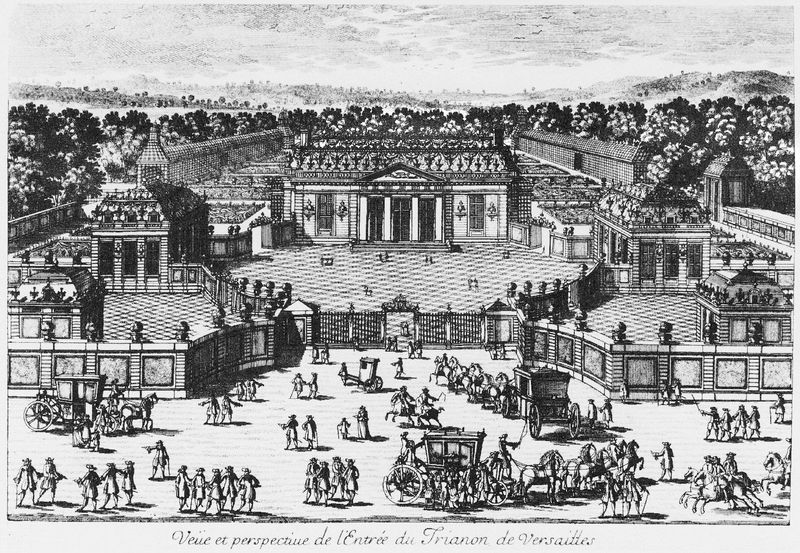
Titel: Versailles, Petit Trianon
Künstler: Pierre Aveline
Schlagwörter: baum, himmel, weiß, wolken, bäume, landschaft, menschen, fenster, frankreich, paris, schwarz, strasse, tür, zeichnung, blick, gebäude, haus, park, schloss, zaun, gesellschaft, architektur, mensch, häuser, natur, weite, gitter, blatt, wald, pferd, pferde, turm, garten, schrift, ansicht, perspektive, zug, mauer, grafik, graphik, hof, kutsche, kutschen, platz, gefolge, könig, soldaten, tor, eingang, tusche, palast, wälder, druck, stich, illustration, schwarzweiß, residenz, plan, absolutismus, pavillon, postkarte, kupferstich, miniatur, details, fesnter, versailles, vorplatz, cour, stdt, cour de honour, mopke, goitter